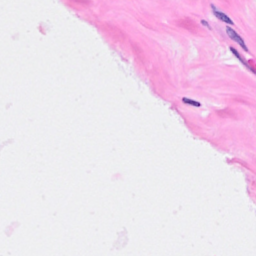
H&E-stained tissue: Breast